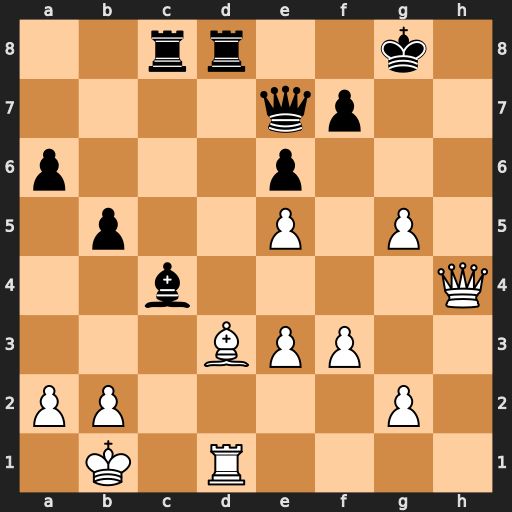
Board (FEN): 2rr2k1/4qp2/p3p3/1p2P1P1/2b4Q/3BPP2/PP4P1/1K1R4
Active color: w
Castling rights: -
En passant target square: -
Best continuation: Qh7+ Kf8 Qh8#